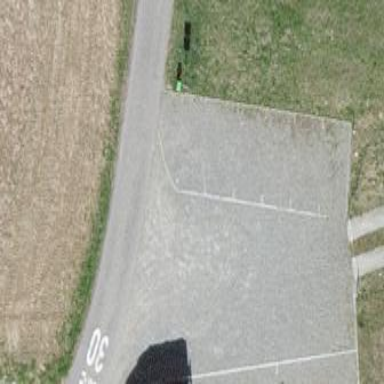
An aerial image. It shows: Gravel parking area.